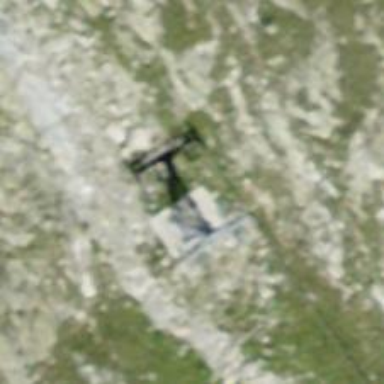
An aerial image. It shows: Pylon for aerialway.